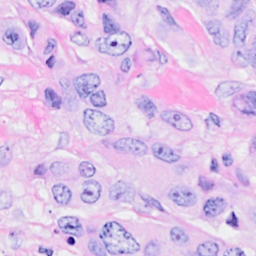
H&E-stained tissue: Breast